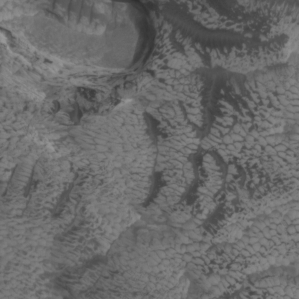
Label: non_frost